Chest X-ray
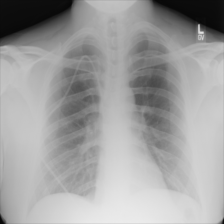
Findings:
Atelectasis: negative
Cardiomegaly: negative
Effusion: negative
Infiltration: negative
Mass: negative
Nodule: negative
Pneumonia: negative
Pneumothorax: negative
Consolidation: negative
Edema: negative
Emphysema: negative
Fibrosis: negative
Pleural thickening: negative
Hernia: negative